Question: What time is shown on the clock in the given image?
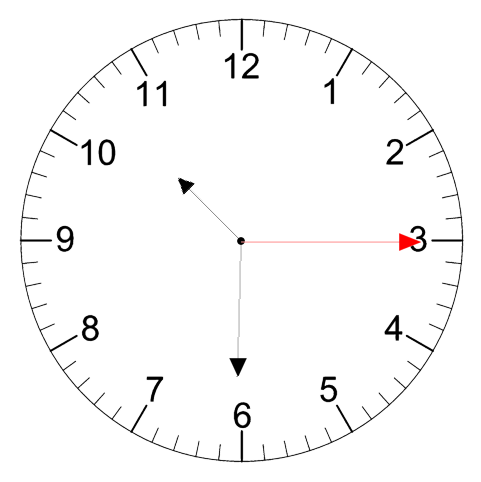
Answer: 10:30:15